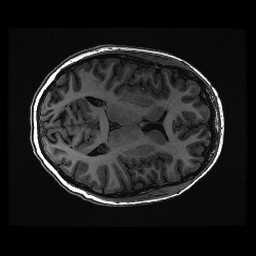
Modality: T1w
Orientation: axial
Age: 26
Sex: female
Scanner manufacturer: ge
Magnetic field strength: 3 T
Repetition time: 0.008848 s
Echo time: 0.003544 s